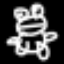
Label: frog